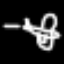
Label: airplane